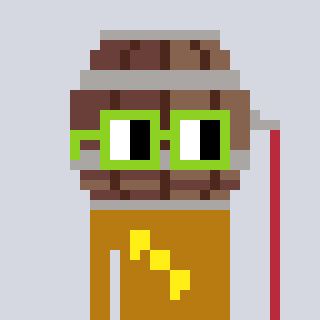
a pixel art character with square light green glasses, a wine barrel-shaped head and a gold-colored body on a cool background